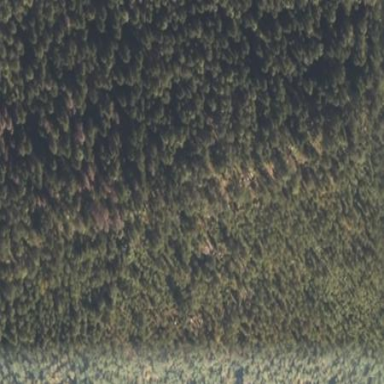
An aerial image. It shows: Clearcut man-made area surrounded by scrub vegetation.